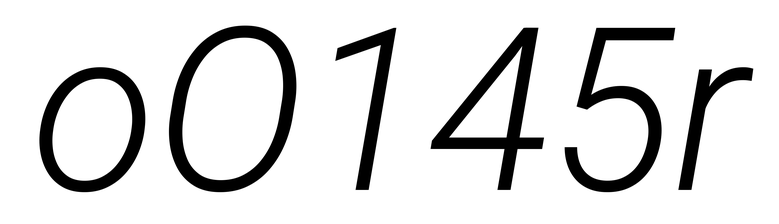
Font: Roboto-Italic_Light_Italic